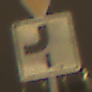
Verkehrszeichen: VerlaufVorfahrtsstrasse7
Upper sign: VorfahrtGewaehren
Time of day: Night
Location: Outdoor (Urban)
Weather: Overcast
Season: NotSpecified
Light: Artificial